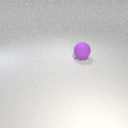
large purple rubber sphere